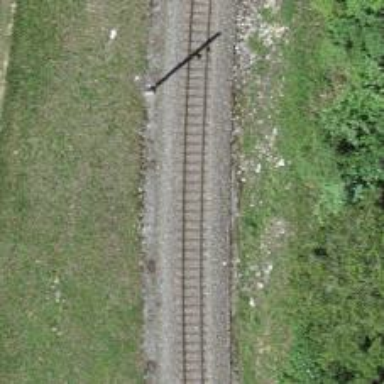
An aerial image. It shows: Narrow-gauge railway with electrified contact line.